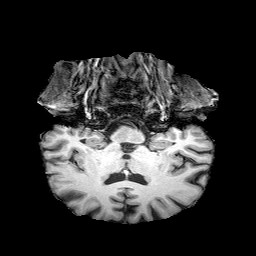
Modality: T1w
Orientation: sagittal
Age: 72
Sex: female
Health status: healthy